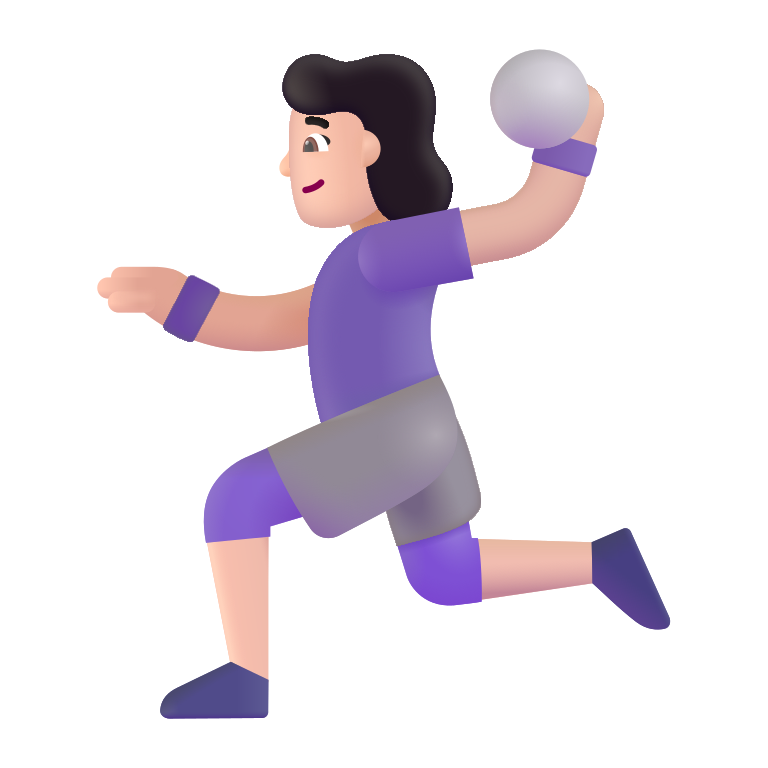
woman playing handball color light